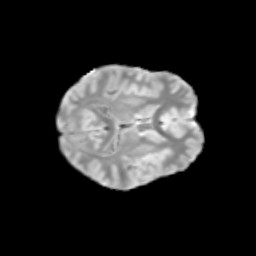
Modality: T2w
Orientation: axial
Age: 12
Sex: male
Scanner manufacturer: siemens
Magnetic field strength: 3 T
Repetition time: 3.8 s
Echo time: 0.07 s